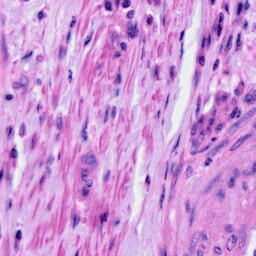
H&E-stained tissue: Cervix